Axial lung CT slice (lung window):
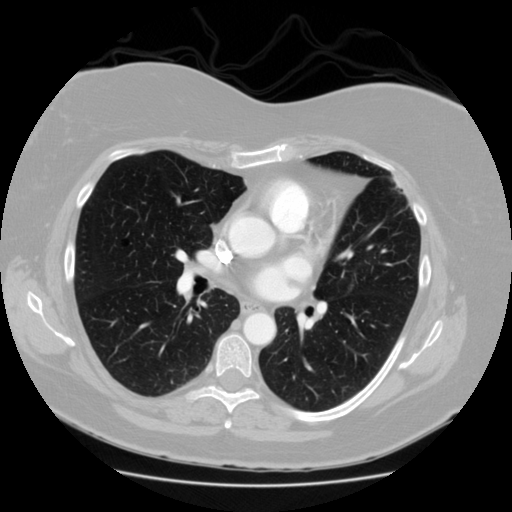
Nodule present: no